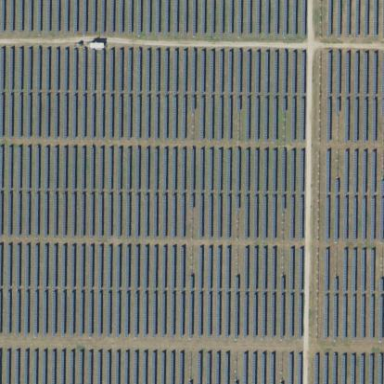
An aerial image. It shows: Solar power generator with photovoltaic panels.